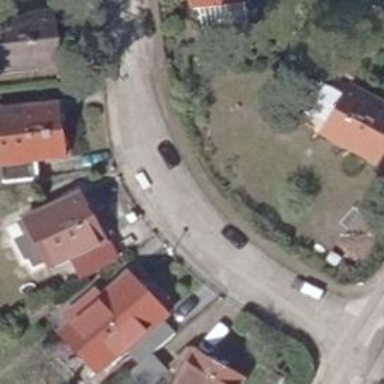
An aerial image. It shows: Residential road made of concrete plates.